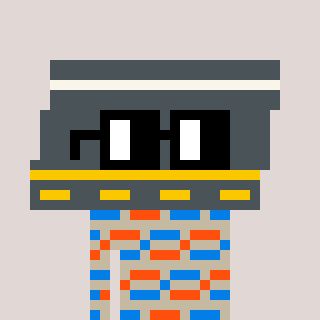
a pixel art character with square black glasses, a road-shaped head and a bege-colored body on a warm background